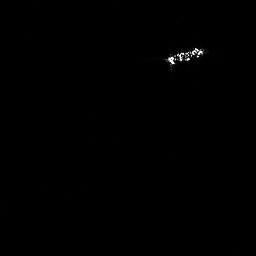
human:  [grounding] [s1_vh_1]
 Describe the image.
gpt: In the satellite image, there is  <ref>1 medium ship </ref> <box>[[63, 16, 78, 25, 0]]</box> located at top right.